Question: I made this.
'''
query = "SELECT towar, sztuki, zysk FROM sklep"
mycr.execute(query)
wyniki = mycr.fetchall()
nazwy = []
sztuki = []
for a in wyniki:
nazwy.append(a[0])
sztuki.append(a[1])
plt.pie(sztuki, labels=nazwy, autopct='%.1f%%')
plt.show()
'''

Everythink works fine but how to sum percentages when labels are the same?
For example how to sum percentages of "woda" labels?
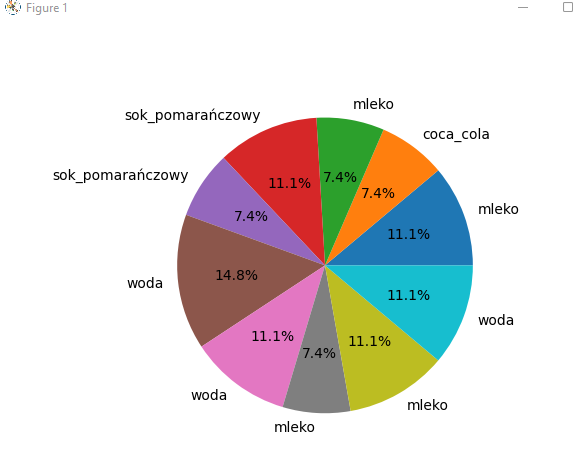
Answer: I'd prefer to use dictionaries. In your case, nazwy is the key (labels) and sztuki are the values stored in dictionary. Here is your modified code:
'''
query = "SELECT towar, sztuki, zysk FROM sklep"
mycr.execute(query)
wyniki = mycr.fetchall()
data_dict = {}
for a in wyniki:
if a[0] in data_dict.keys():
data_dict[a[0]] = data_dict[a[0]]+a[1]
else:
data_dict[a[0]] = a[1]
nazwy = list(data_dict.keys())
sztuki = list(data_dict.values())
# plotting
plt.pie(sztuki, labels=nazwy, autopct='%.1f%%')
plt.show()
'''